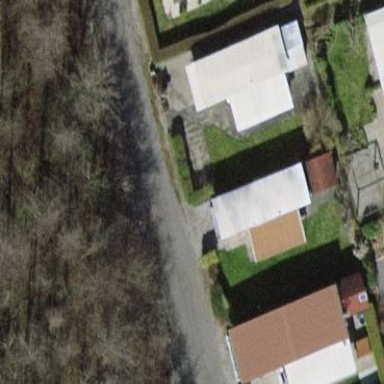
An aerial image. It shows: Static caravan building.